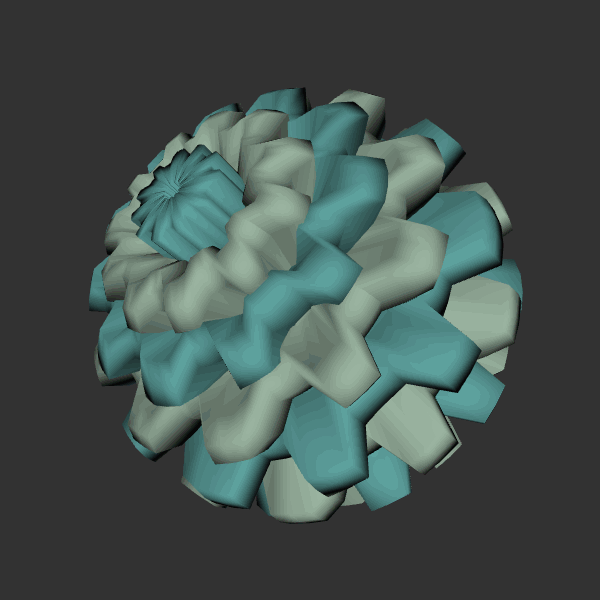
Background: dark